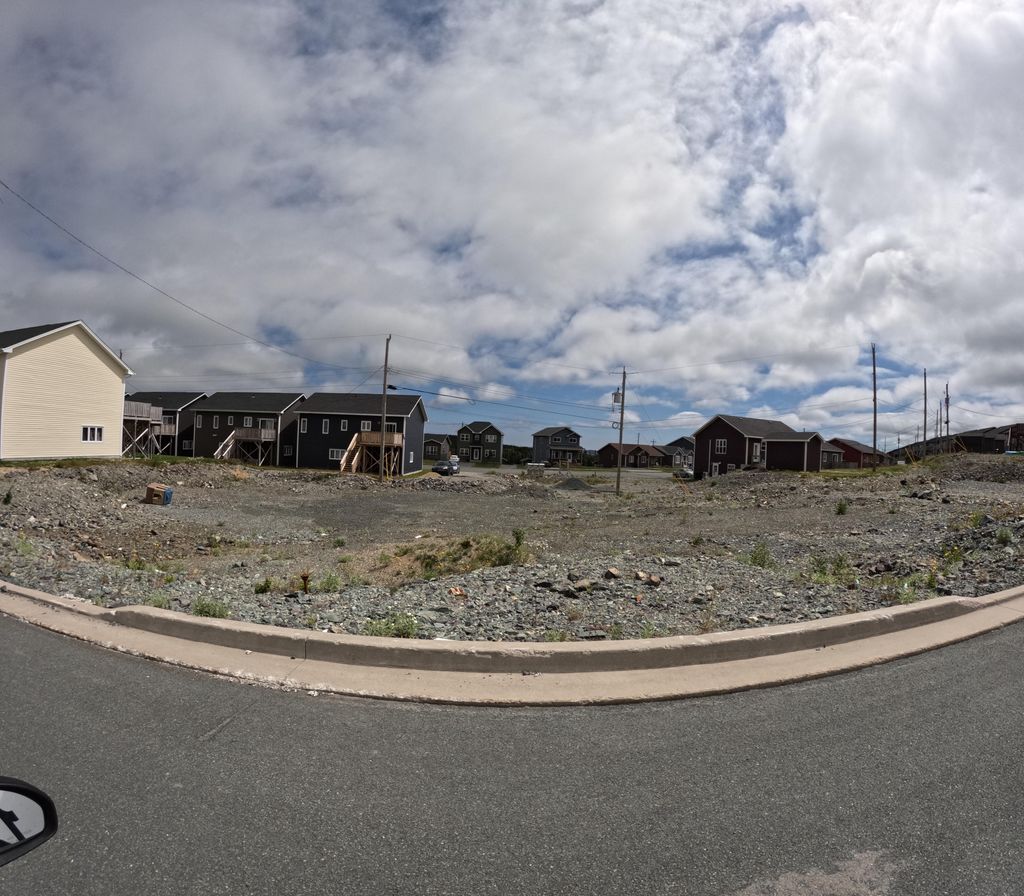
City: st_johns